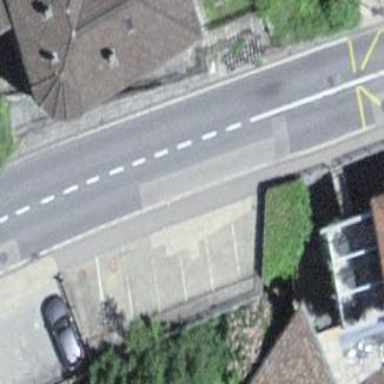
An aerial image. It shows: Parking available on the street side.